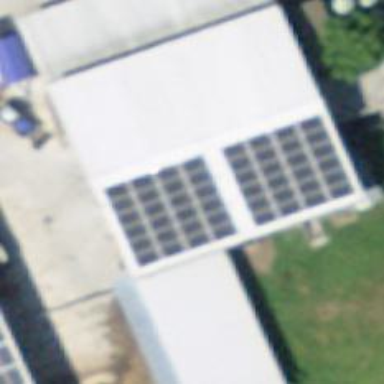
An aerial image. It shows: Solar photovoltaic panel generator.